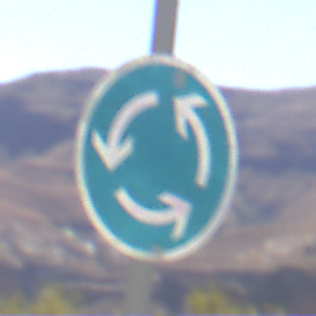
Verkehrszeichen: Kreisverkehr
Umgebung: Outdoor, Nature
Tageszeit: Midday
Wetter: Clear
Licht: Natural
Jahreszeit: NotSpecified
Kontrast: HighContrast